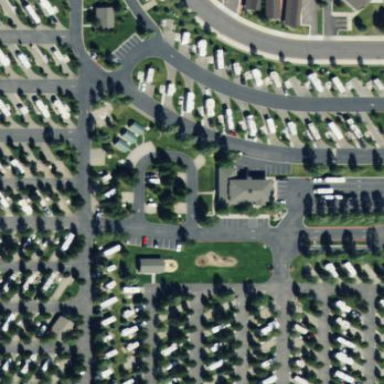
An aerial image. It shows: Caravan site with sanitary dump station available.